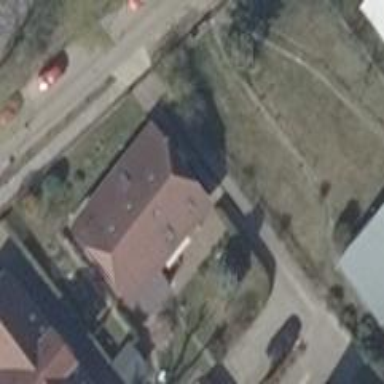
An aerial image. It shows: Detached building with half-hipped roof.